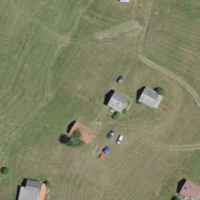
EUNIS habitat code: 24
Species observed at this site:
Petasites albus